Question: I am working on a Windows Form right now, specifically, a combo box.
Traditionally, one can use/access/define items or strings into the collection through Visual Studio's GUI in the Properties menu. With that said, I would like to do this programatically.
I have two 'List<string>'. Let's say the first 'List' are names, and the second 'List' are ages.
1. How does one store the entire first List into the collection, so I can use the comboBox to access them?
2. Upon clicking on an item in this collection, for example, the fifth name, how do I get the index of this item?
So far, I have created my form, and laid the skeleton of the win forms application, but the part of storing the list into the collection is stopping me from moving forward - thank you.

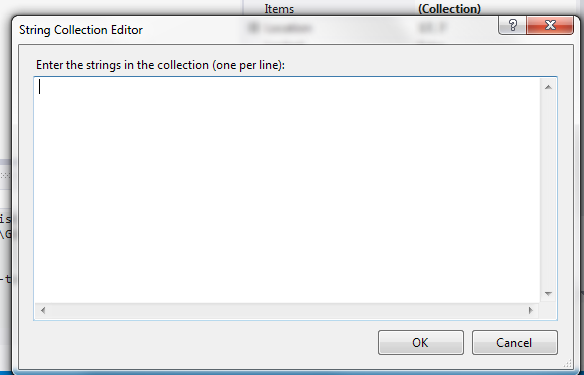
Answer: You can try:
'''
for (int i = 0; i < list.count; i++)
{
combobox.Items.Add(list[i]);
}
'''
And to get the index you could use:
'''
combobox.selectedindex;
'''
I just typed this straight up so use it as a guide more than a copy + paste job :)